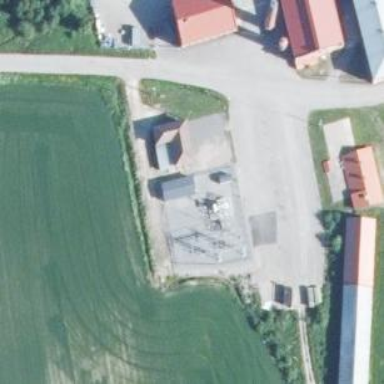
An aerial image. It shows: Distribution power substation secured by fence.